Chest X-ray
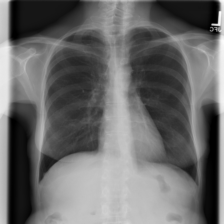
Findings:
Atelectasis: negative
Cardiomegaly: negative
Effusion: negative
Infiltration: negative
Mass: negative
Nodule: negative
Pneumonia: negative
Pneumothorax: negative
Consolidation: negative
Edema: negative
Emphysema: negative
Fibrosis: negative
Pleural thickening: negative
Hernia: negative